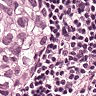
Metastatic tissue present: yes